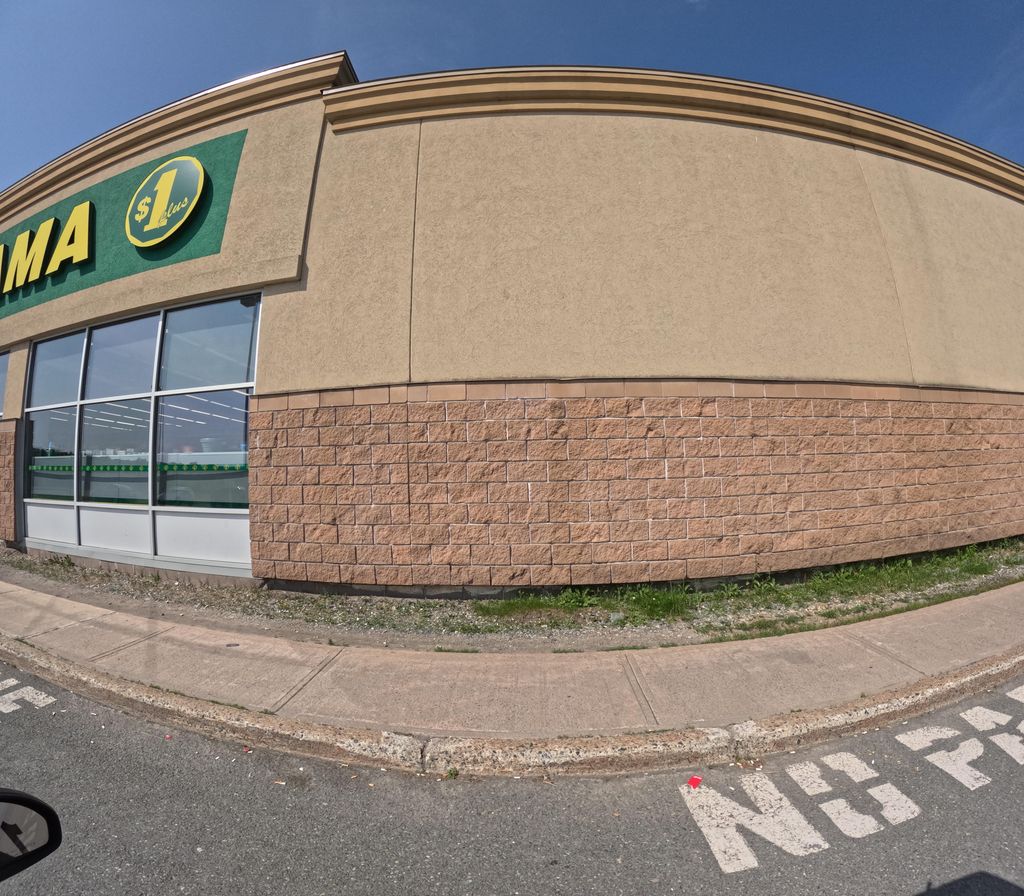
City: st_johns